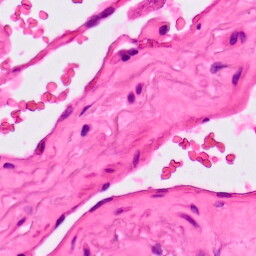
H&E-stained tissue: Lung